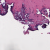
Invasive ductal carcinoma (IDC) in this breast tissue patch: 0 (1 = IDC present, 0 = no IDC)